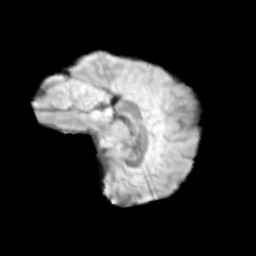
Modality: T2w
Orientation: sagittal
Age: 12
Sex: female
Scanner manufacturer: siemens
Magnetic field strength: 3 T
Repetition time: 3.8 s
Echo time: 0.07 s